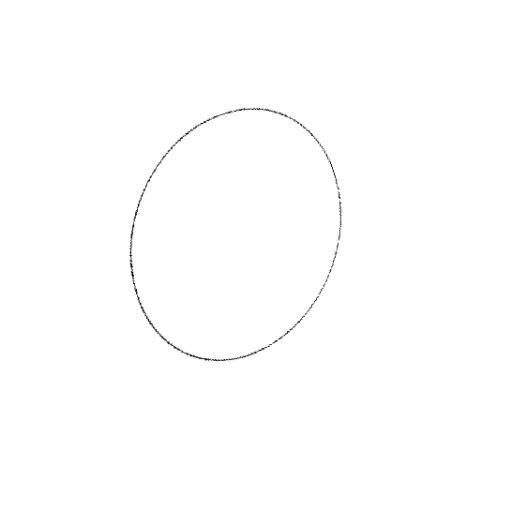
Crossing number: 0